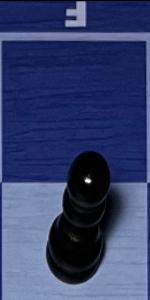
Label: Pawn_Black